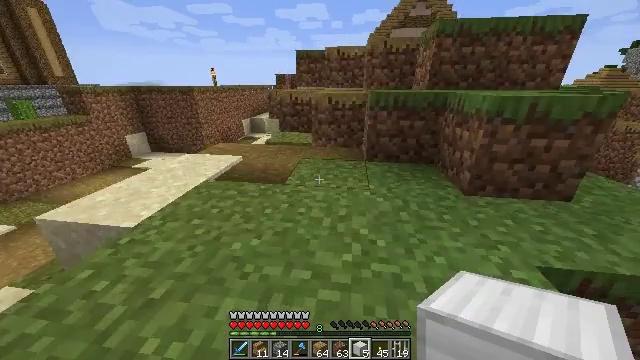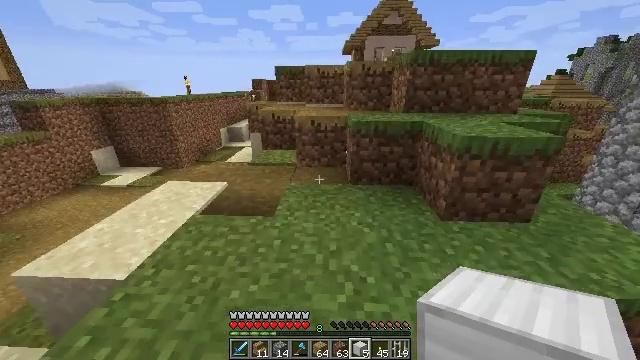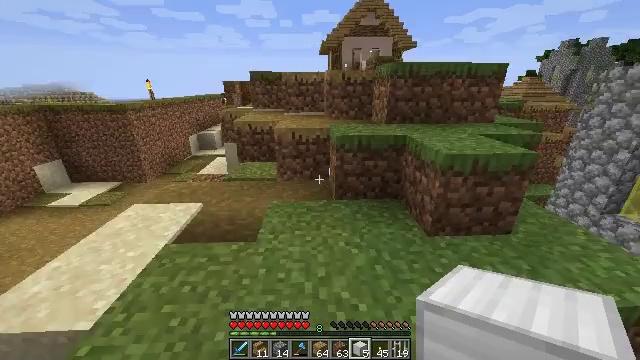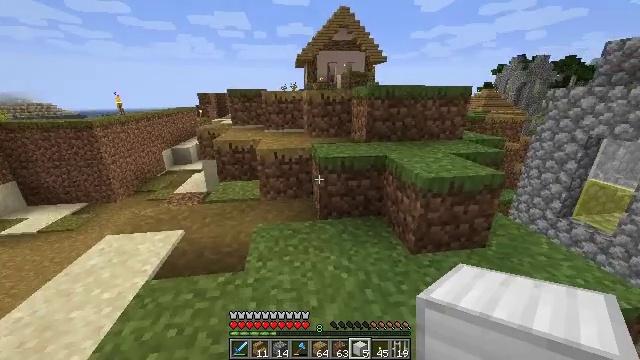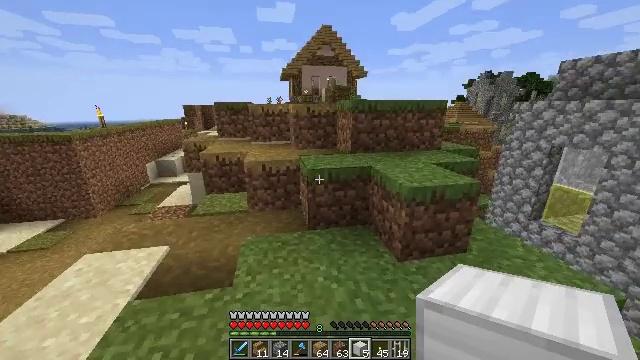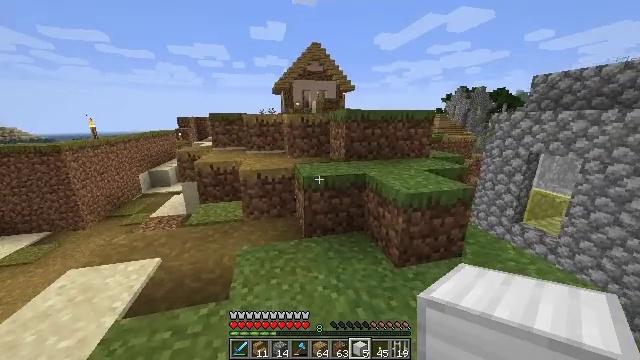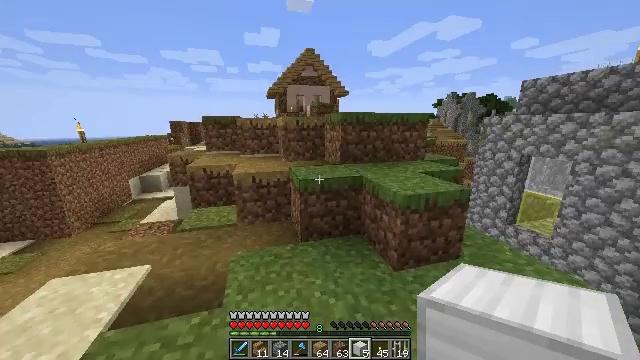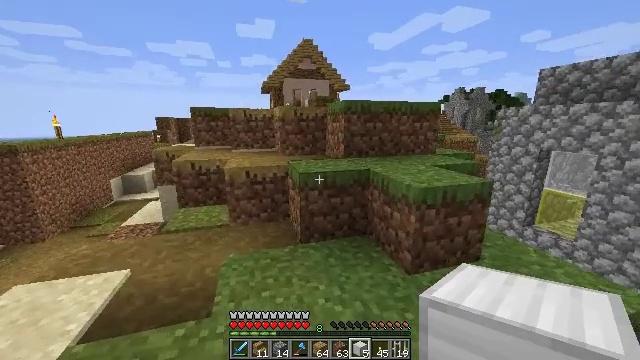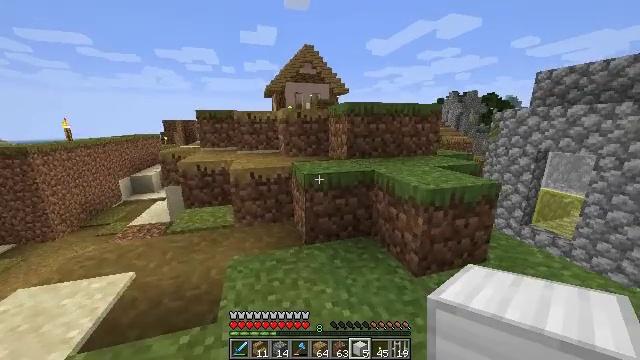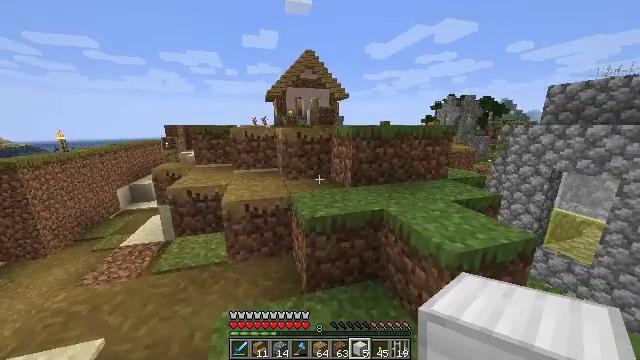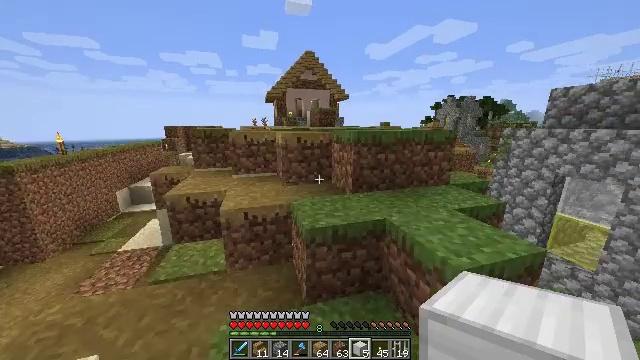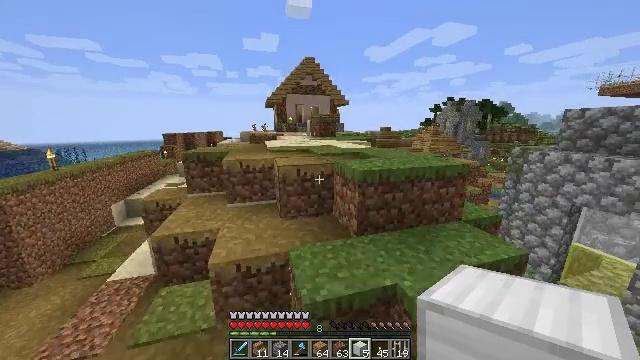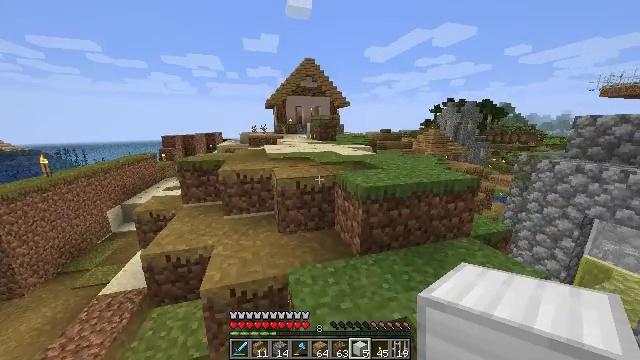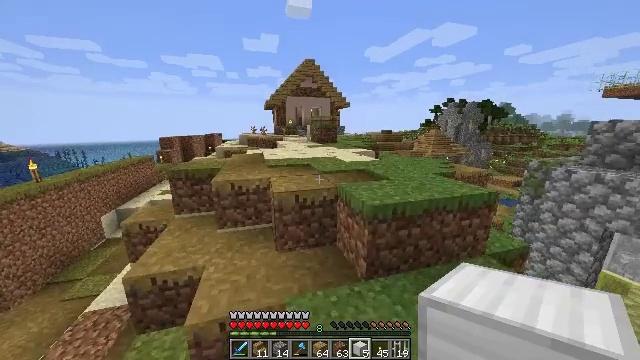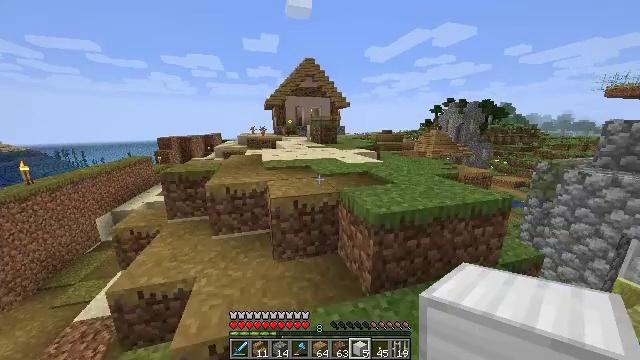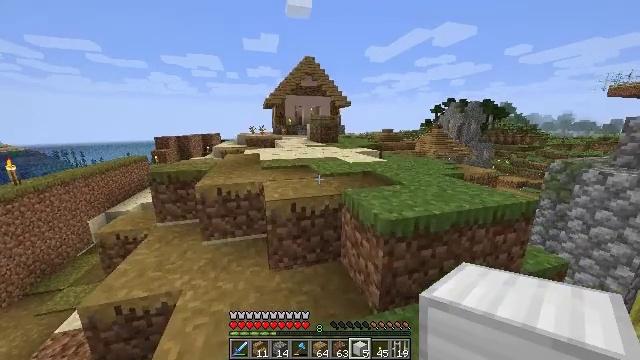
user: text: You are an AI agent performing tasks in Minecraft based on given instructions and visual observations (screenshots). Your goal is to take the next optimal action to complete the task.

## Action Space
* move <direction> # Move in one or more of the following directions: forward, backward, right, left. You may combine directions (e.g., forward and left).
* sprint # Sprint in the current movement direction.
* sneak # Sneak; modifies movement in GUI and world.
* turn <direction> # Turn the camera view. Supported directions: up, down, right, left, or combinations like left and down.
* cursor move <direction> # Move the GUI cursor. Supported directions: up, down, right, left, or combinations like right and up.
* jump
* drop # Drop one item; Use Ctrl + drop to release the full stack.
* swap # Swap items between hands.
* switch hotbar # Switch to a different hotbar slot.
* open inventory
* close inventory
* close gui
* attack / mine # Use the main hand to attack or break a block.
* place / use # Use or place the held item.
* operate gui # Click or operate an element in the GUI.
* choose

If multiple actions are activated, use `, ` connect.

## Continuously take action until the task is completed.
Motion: motion action
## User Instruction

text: Mine iron block from a structure.
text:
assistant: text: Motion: move forward, sprint, turn right, jump
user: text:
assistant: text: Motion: move forward, sprint, turn right and up, jump
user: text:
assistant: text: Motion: move forward, turn right and up, jump
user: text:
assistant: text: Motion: move forward, turn right and up, jump
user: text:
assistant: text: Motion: move forward, sprint, turn right and up, jump
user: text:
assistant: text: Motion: move forward, sprint, turn right and up, jump
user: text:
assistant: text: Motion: move forward, sprint, jump
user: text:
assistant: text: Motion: move forward, sprint, jump
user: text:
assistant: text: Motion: move forward, jump
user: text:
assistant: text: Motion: move forward, jump
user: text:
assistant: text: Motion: move forward, jump
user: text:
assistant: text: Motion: move forward, jump
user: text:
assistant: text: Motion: move forward, jump
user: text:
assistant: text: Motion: move forward, jump
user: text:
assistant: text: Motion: move forward, sprint, jump
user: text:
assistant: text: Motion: move forward, sprint, jump
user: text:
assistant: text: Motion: move forward, sprint, jump
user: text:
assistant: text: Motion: move forward, sprint, jump
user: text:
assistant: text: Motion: move forward, jump
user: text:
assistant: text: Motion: move forward, jump
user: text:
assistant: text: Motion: move forward, jump
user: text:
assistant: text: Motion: move forward, sprint, jump
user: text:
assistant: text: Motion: move forward, sprint, jump
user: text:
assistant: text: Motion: move forward, sprint, jump
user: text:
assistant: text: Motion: move forward, sprint, jump
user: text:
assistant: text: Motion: move forward, sprint, jump
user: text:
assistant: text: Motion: move forward, jump
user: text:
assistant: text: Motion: move forward, turn left, jump
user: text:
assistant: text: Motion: move forward, turn left, jump
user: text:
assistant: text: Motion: move forward, sprint, turn left, jump